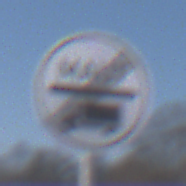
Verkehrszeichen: EndeMautpflicht
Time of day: MorningAfternoon
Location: Outdoor (Nature)
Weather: PartlyCloudy
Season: Winter
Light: Natural